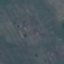
Land use / land cover: PermanentCrop